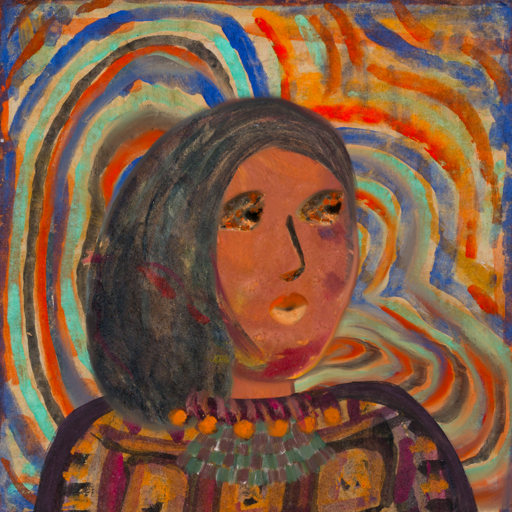
Background: Sisters, Head And Neck Side: Mother_And_Son_Son, Face Side: Gypsy_Queen, Bust: Doll, Hair Side: Gypsy_Mother, Head Accessory: Blank, Second Necklace: After_Raid, Necklace: Doll, Baby: Blank